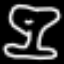
Label: hourglass